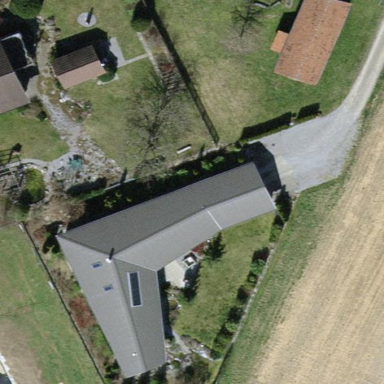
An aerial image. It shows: Detached building with gabled roof.